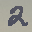
Label: 2